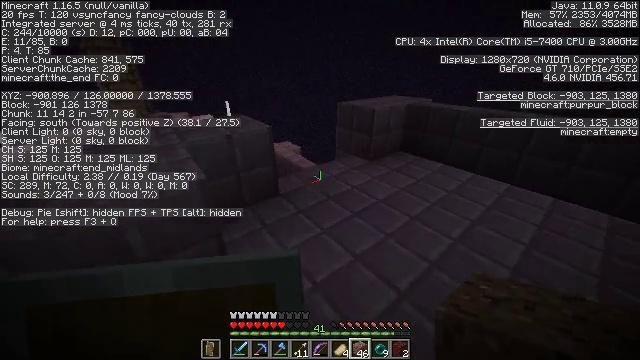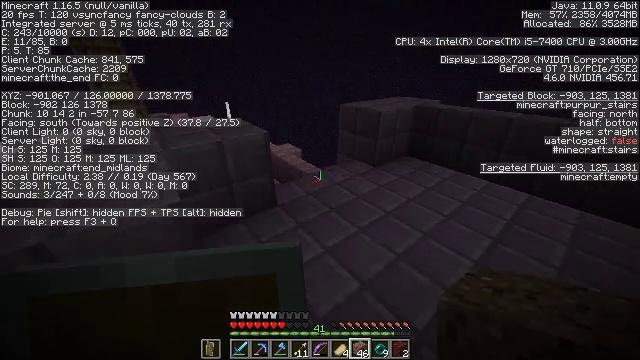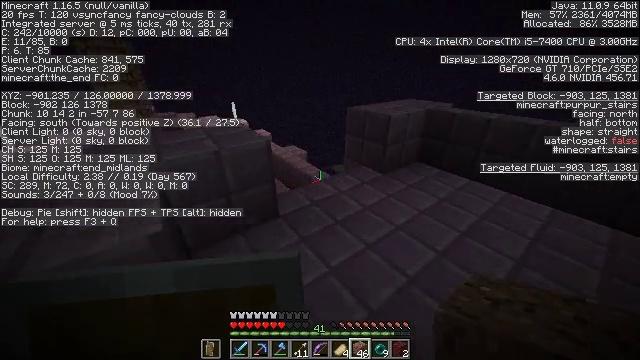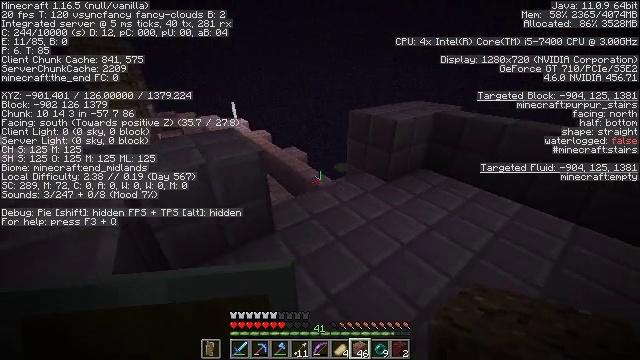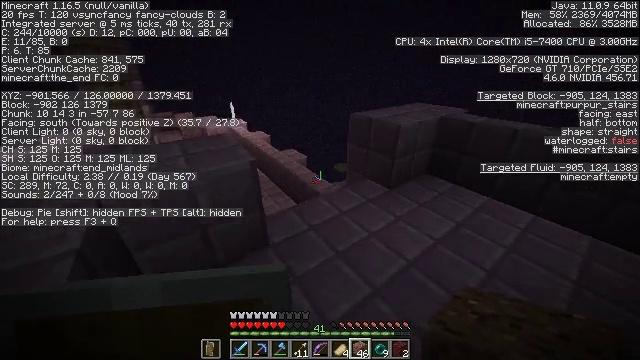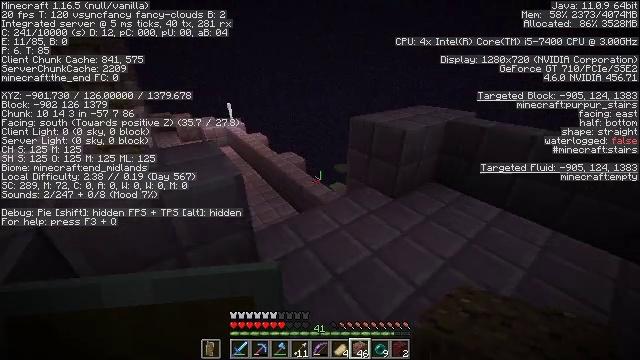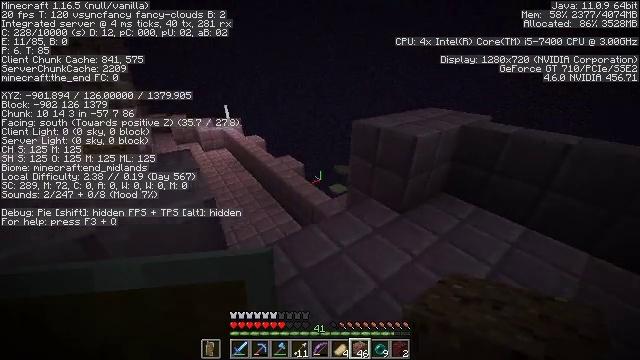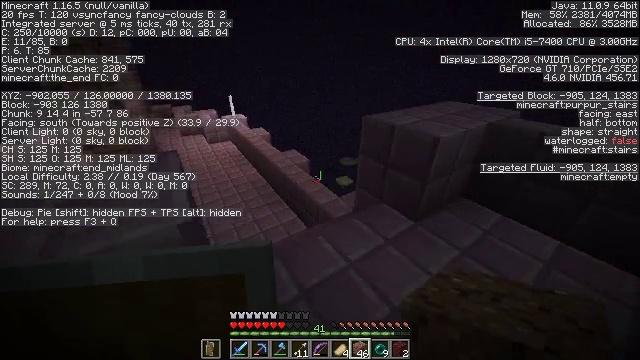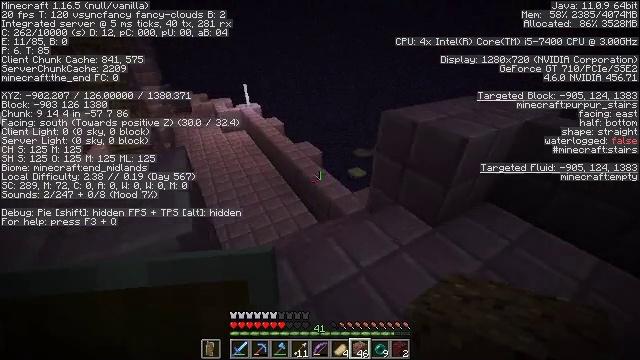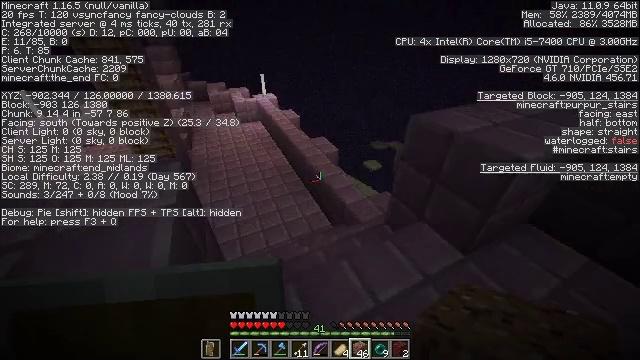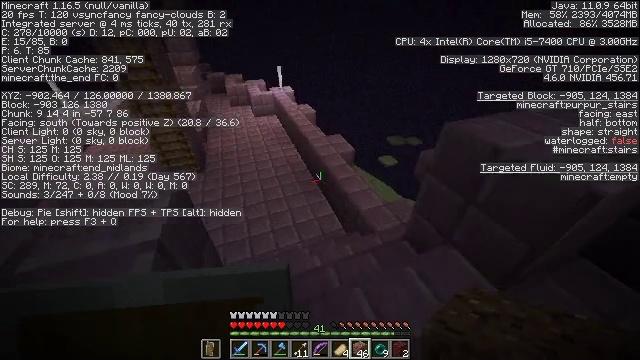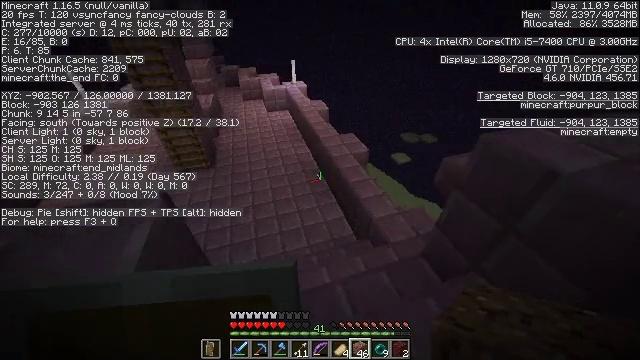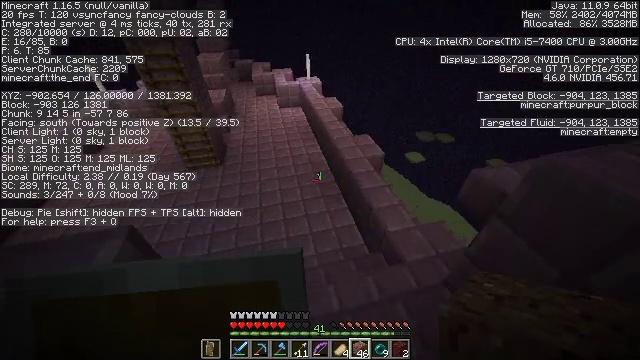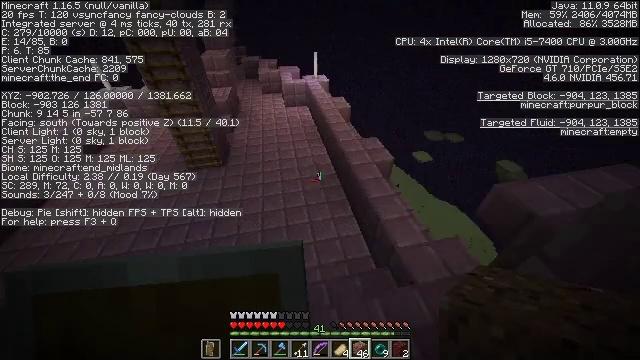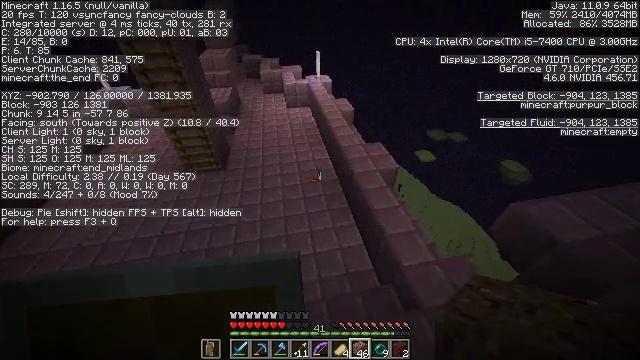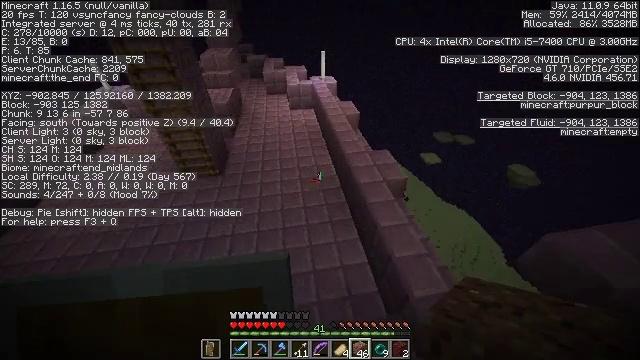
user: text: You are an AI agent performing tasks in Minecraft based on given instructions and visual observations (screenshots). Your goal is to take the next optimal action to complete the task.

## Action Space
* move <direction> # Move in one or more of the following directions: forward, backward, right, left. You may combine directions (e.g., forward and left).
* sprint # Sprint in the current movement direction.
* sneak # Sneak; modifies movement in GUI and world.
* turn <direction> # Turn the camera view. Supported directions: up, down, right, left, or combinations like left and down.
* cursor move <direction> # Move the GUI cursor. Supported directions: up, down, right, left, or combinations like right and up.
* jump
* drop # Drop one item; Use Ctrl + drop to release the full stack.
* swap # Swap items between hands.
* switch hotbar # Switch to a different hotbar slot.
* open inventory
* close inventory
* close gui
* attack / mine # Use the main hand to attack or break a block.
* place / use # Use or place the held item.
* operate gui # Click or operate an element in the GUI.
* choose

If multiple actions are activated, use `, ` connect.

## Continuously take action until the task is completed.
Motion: motion action
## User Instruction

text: Gather end stone bricks from a structure.
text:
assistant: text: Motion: move forward, sprint
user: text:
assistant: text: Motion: move forward, turn left
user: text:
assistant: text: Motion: move forward
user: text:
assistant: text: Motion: move forward
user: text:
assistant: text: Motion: move forward
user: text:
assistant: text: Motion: move forward, sprint
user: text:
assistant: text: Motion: move forward, sprint, turn left and down
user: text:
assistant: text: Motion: move forward, sprint, turn left and down
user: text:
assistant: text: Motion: move forward, turn left and down
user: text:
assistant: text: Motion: move forward, turn left and down
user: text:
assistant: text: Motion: move forward, turn left and down
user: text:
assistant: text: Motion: move forward, turn left and down
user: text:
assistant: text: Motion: move forward, turn left
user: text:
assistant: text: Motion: move forward, sprint
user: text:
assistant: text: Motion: move forward, sprint, turn left
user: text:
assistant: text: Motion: move forward, sprint, turn left
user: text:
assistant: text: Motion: move forward, sprint, turn left
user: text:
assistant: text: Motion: move forward, sprint, turn left
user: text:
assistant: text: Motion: move forward, turn left and up
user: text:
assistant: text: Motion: move forward, turn left and up
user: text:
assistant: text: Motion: move forward, turn left and up
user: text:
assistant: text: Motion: move forward, turn left and up
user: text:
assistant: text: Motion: move forward, sprint, turn left and up
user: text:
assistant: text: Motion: move forward, sprint, turn left
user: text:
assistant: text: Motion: move forward, sprint
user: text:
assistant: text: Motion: move forward, sprint
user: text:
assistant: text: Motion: move forward, turn left
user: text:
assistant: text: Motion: move forward, turn left
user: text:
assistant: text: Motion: move forward, turn left
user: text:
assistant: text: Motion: move forward, turn left and up